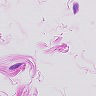
Metastatic tissue present: no